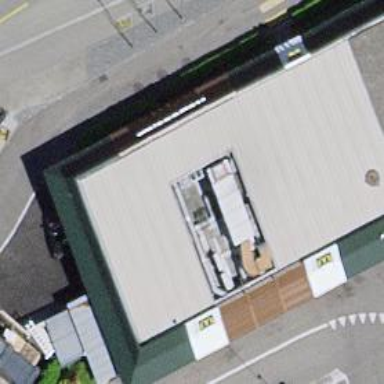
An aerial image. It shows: Fast food establishment.